Field crop: maize
Growth stage: 1
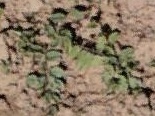
Species: convolvulus